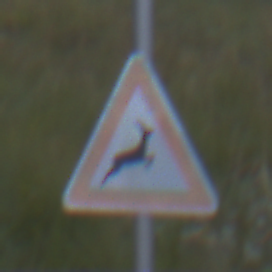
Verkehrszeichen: WildwechselLinks
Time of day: SunriseSunset
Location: Outdoor (Nature)
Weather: PartlyCloudy
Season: NotSpecified
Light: Natural